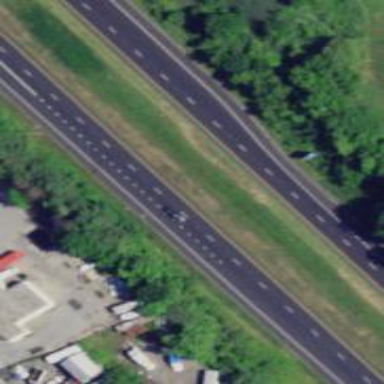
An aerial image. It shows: Asphalt motorway.